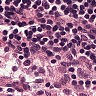
Metastatic tissue present: no